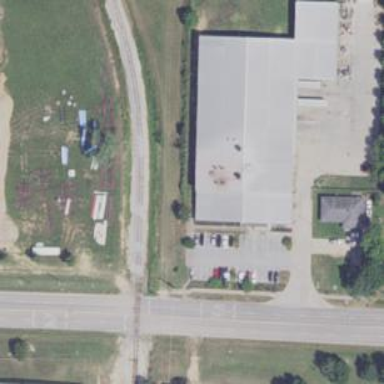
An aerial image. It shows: Commercial building.